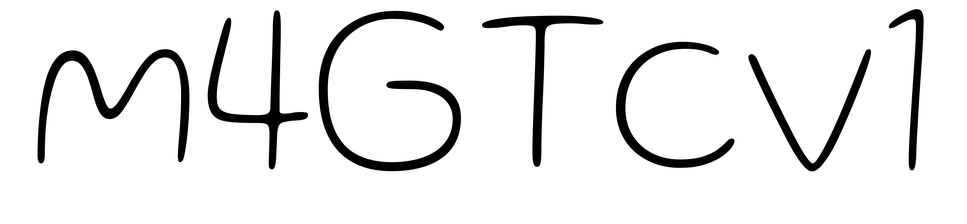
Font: Gluten_Thin